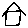
Label: house